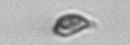
Label: Cryptophyta